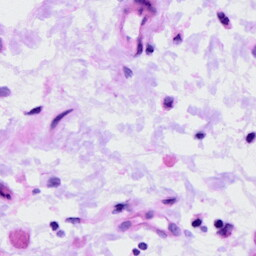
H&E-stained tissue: Ovarian